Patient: sex M, age 64
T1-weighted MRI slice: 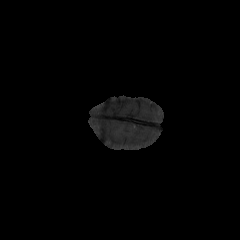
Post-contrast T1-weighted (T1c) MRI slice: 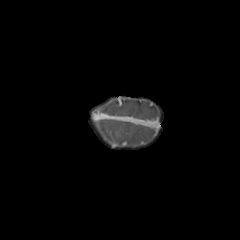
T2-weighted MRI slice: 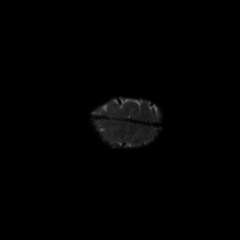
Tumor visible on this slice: no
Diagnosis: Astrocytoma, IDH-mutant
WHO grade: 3